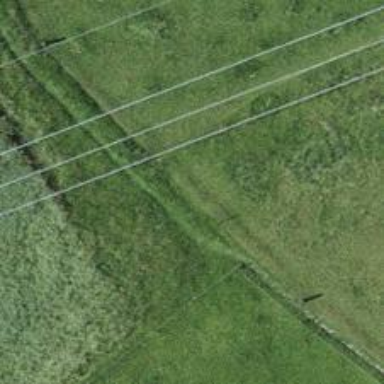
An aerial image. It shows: Grass path.